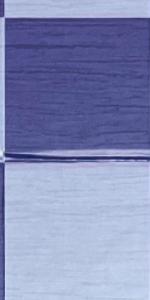
Label: Empty